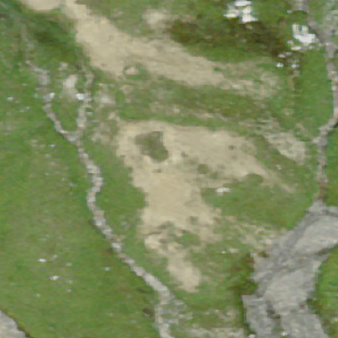
Label: other